Interaction volume radius: 10 \u00c5
Interaction volume height: 15 \u00c5
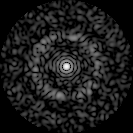
Disorder parameter: 0.8461